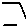
Label: hexagon